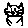
Label: cat